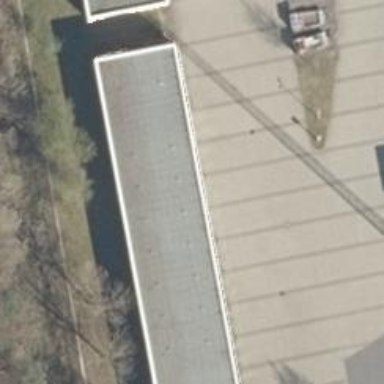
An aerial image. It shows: Warehouse building.